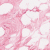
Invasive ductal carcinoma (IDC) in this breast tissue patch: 0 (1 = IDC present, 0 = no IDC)